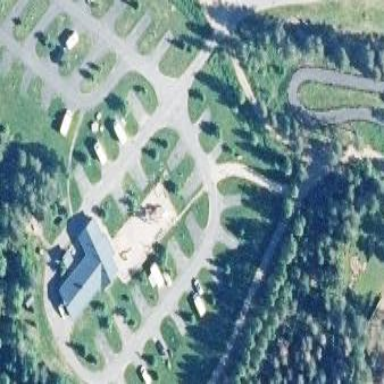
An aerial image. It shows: Caravan site with tents and sanitary dump station available.